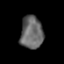
Tissue: prostate
Cell type: T cells
Senescence score: 0.3445
Nuclear area (px): 722
Mean DAPI intensity: 103.285